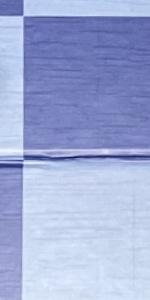
Label: Empty